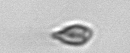
Label: Cryptophyta